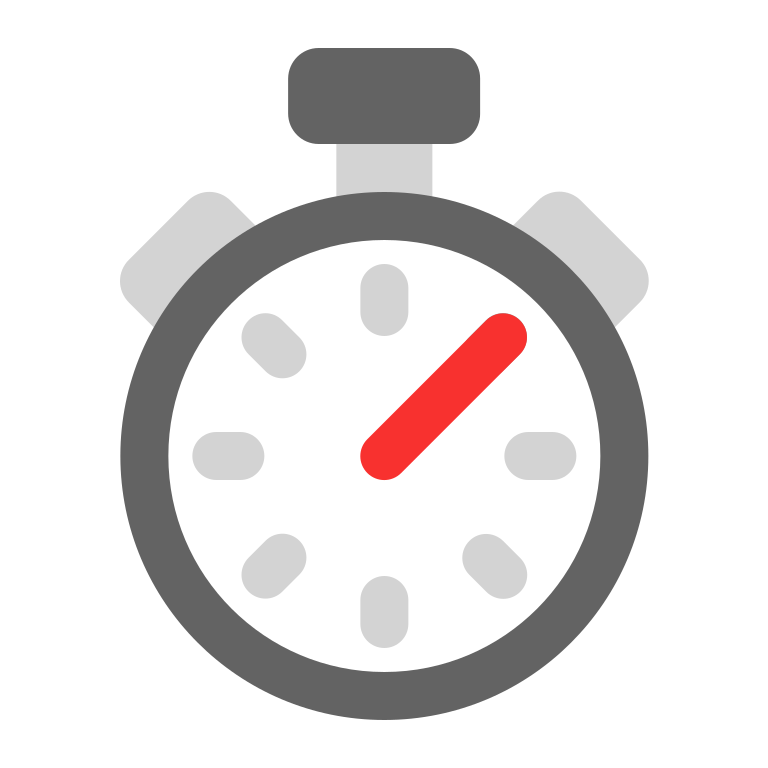
stopwatch flat